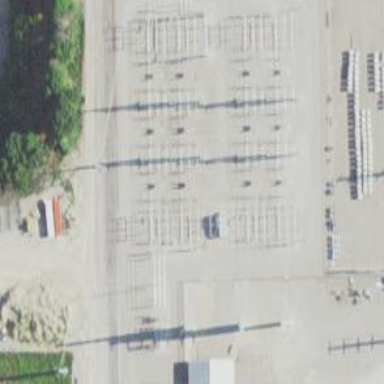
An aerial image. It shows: Switch for power supply.